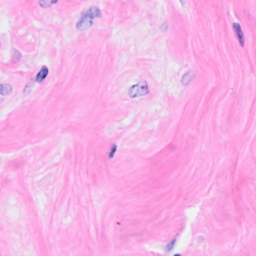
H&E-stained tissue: Breast